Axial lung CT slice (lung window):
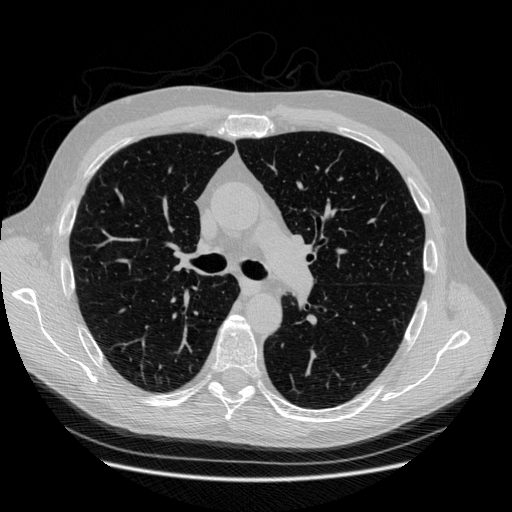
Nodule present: no